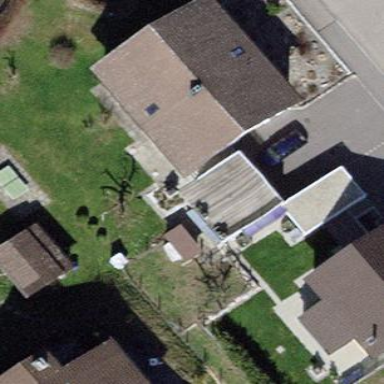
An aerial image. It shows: Garage.